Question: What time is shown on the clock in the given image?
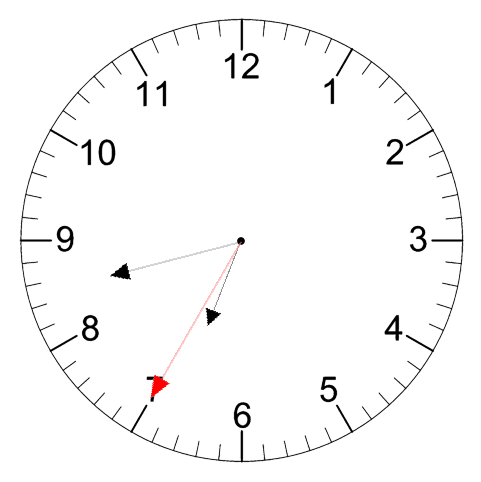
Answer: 06:42:35